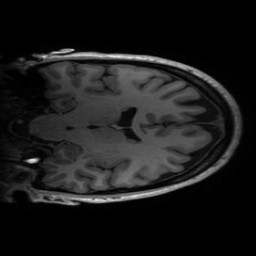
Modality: T1w
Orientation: coronal
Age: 25
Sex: female
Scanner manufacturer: ge
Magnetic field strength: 3 T
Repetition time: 0.00724 s
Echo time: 0.0027 s